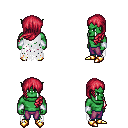
a pixel art fantasy rpg character, male body template, orc, green skin, white tattered cape, magenta pants, ruby red left-swept hairstyle, white cloth bracers, gold boots, four views (front, back, left, right), 2x2 character sprite sheet, small pixel art, hard edges, no anti-aliasing